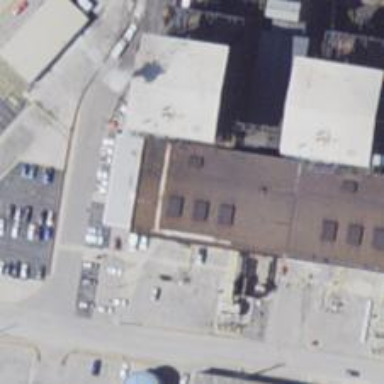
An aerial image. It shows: Steam turbine generator.